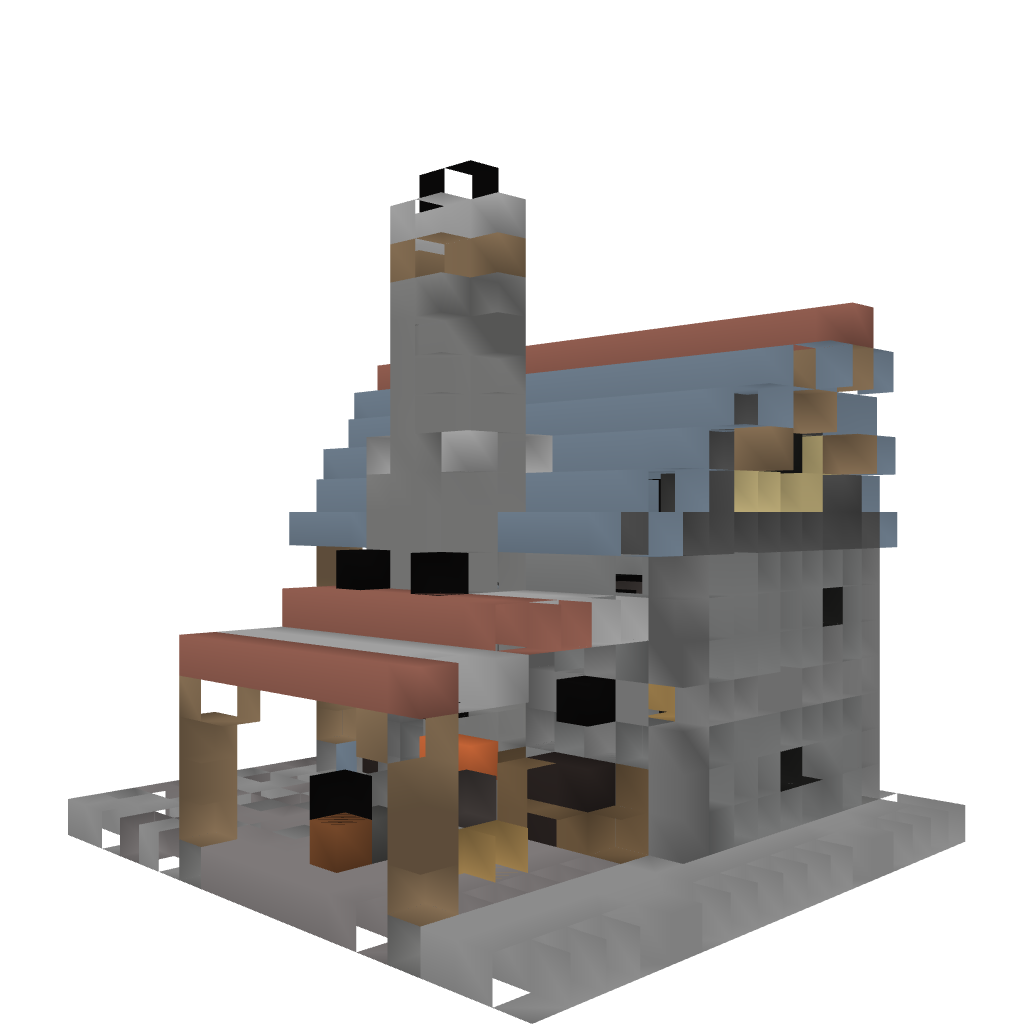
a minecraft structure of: Forge House